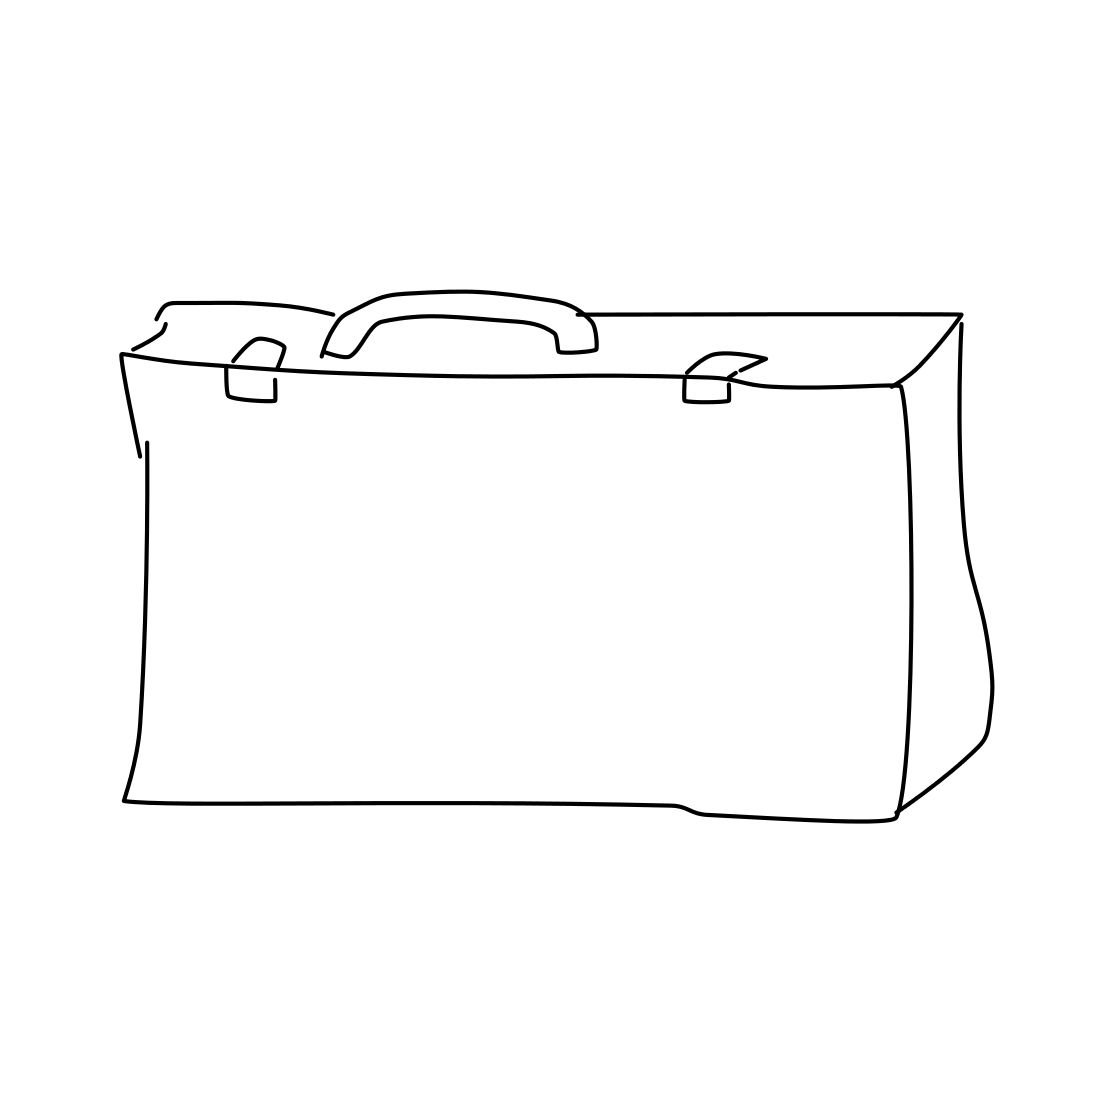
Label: suitcase